Question: I have asp.net mvc5 web application. add i find that jquery.jqGrid is available for free inside the Nuget package manager as follow:-

I thought that jQuery.jqGrid is not available for free as on their web site they have a section for buying the plugin <URL> ? so can anyone adivce on this ? is it free or not ?
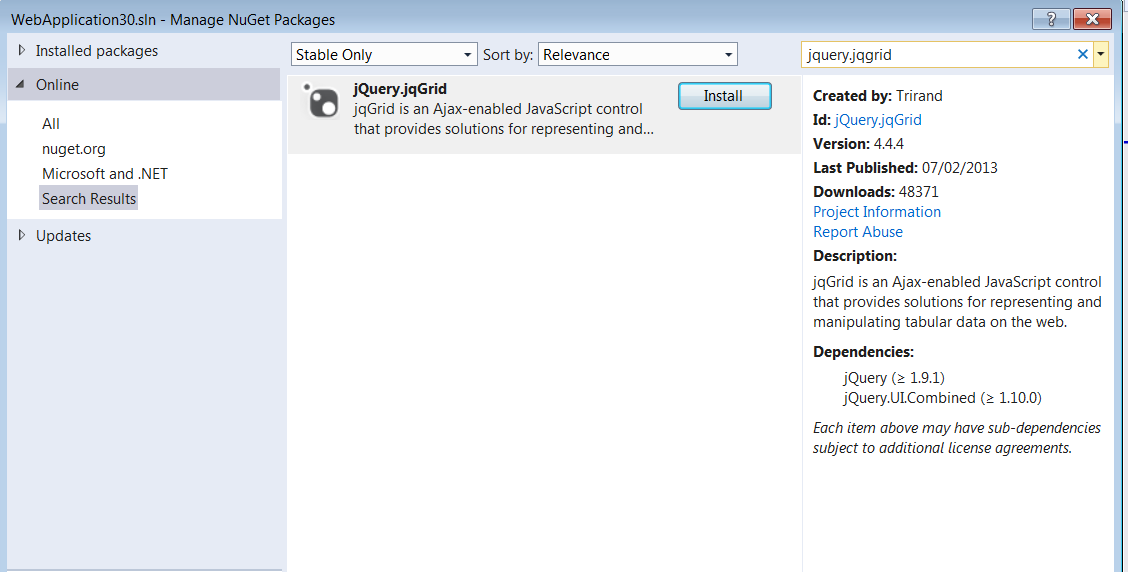
Answer: The version <URL> is definitively free. See

You can download jqGrid 4.7.0 from <URL> and the comments at the beginning of every JavaScript file included in the package.
There are some forks of the last free version of jqGrid. See for example <URL> many bugs existing in the last free version of jqGrid. I have implemented many new features too. I think that I and other developers will cooperate together to continue developing of free version of jqGrid.
I plan to release the currently developing version soon (probably already in January). I will publish it on NuGet and other common known free repositories.